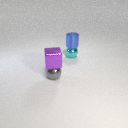
small cyan metal sphere to the right of small gray metal sphere